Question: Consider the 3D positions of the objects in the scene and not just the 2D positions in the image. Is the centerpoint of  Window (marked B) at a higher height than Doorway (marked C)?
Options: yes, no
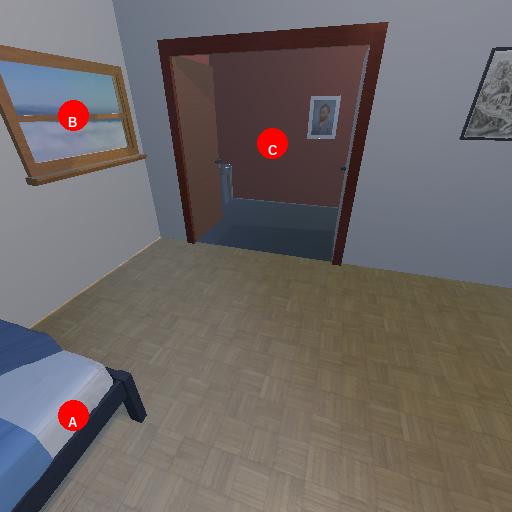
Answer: yes